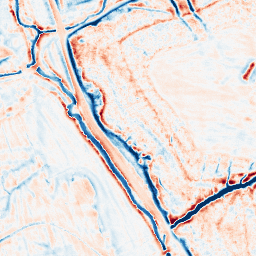
Category: edge_preserving
Decomposition family: bilateral
Decomposition parameters: d: 15
sigma_color: 150
sigma_space: 50
Upsampling method: lanczos
Upsampling parameters: scale: 4
Upsampling scale: 4